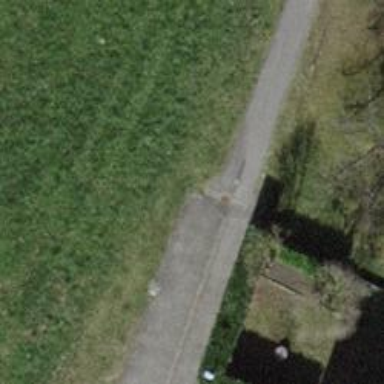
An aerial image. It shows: Bollard barrier.